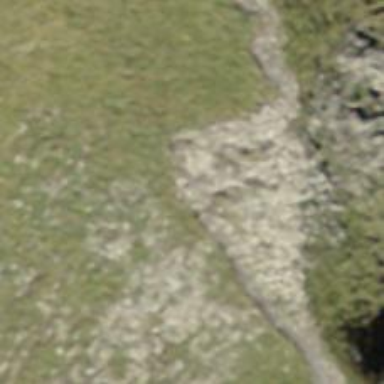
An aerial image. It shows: Ground path.